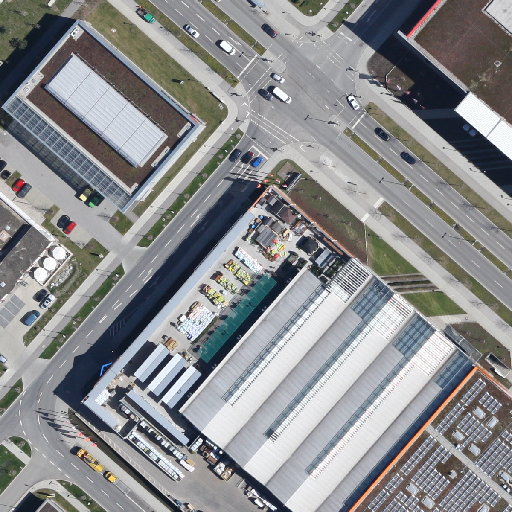
Referring expression: paved road